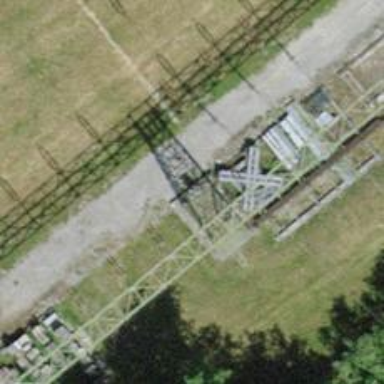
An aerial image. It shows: Insulator used in power systems.